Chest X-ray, PA view. Patient: 58 years old, sex M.
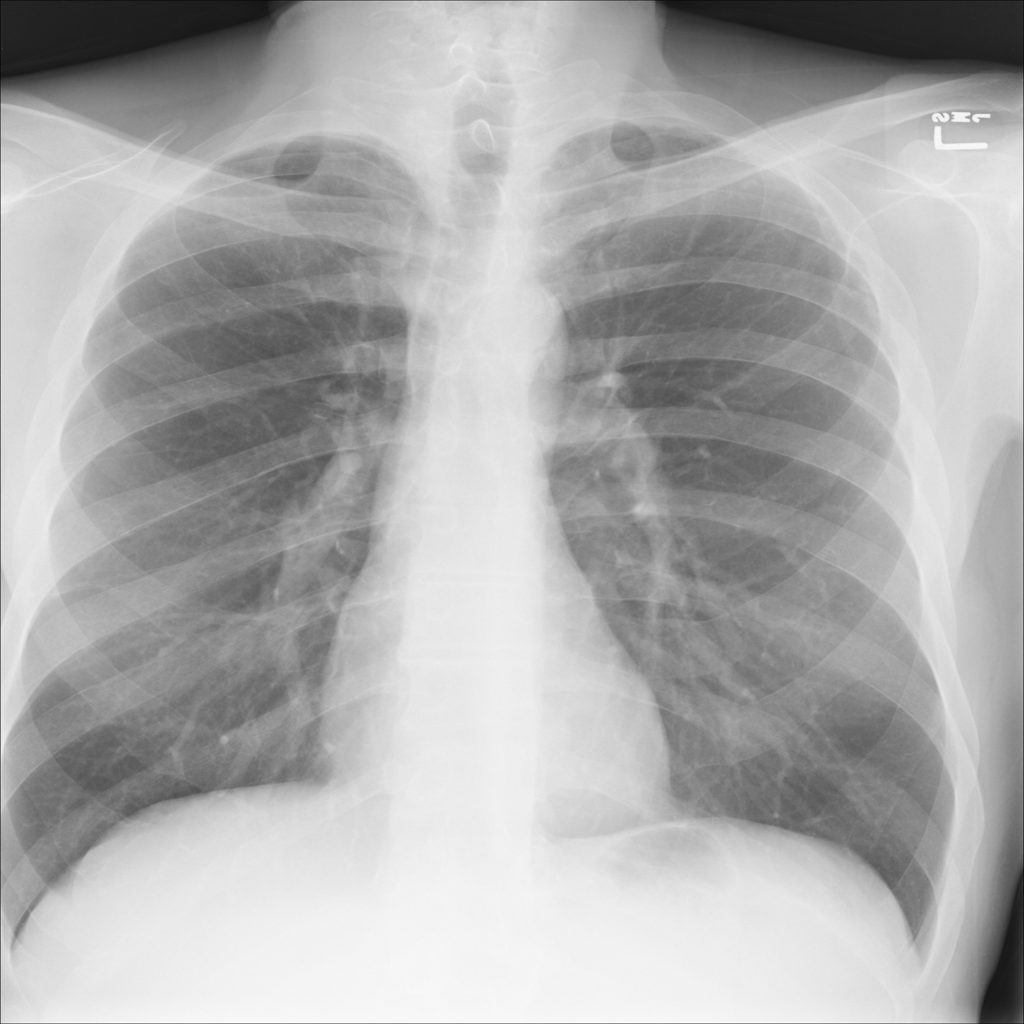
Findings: No Finding